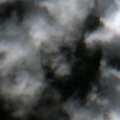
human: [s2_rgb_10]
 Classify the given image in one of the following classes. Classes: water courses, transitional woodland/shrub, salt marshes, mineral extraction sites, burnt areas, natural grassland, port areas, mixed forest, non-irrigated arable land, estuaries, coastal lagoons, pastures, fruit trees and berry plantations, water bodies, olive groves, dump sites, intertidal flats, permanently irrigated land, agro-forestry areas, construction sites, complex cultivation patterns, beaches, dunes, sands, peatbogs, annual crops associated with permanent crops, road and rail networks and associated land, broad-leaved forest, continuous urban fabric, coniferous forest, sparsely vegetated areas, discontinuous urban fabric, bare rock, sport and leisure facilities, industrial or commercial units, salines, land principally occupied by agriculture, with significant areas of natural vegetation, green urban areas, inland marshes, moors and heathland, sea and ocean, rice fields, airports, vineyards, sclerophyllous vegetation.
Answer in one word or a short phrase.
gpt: pastures, mixed forest